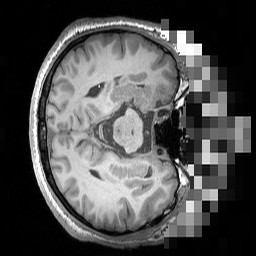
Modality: T1w
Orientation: axial
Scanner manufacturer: siemens
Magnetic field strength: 3 T
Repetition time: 1.5 s
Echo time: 0.00291 s